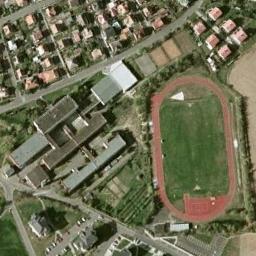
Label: ground_track_field